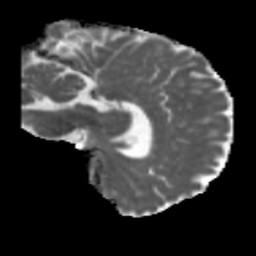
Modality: MD
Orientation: sagittal
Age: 46
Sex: male
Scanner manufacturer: siemens
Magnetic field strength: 3 T
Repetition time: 5.47 s
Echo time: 0.0854 s